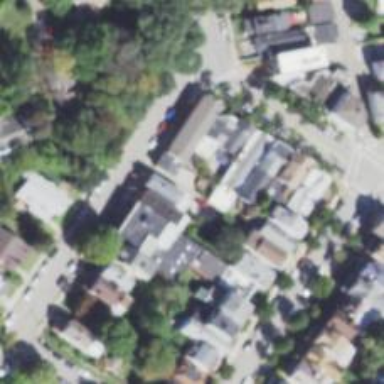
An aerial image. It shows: Alleyway designated as service road.